Question: This <URL> in a mobile app but in a desktop app it would seem I cant add the reference to the external JS in an extjs desktop app.
The <URL> and Library Base Path:/ext.
The JS file I am using I use in a phone app and its fine - I added it to the app.json in that and compiling the app copies the file over to the target and defers the loading.
In this case with SA I am not seeing the file copied to the target - nor can I follow the instructions with SA 3 that are documented. The only way I can add an external JS is by dropping it onto the filesystem into the ext folder manually. Again, it doesn't appear in the target and certainly errors when I run the app with
'''
Uncaught ReferenceError: hex_sha512 is not defined
'''
This JS has been used in other apps, is proved and tested but just relates to SA or my wrong use of SA.
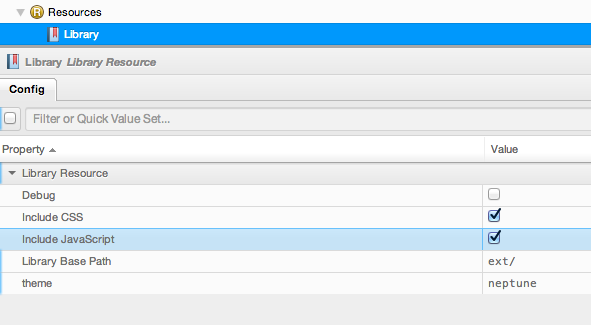
Answer: My lack of understanding of the instructions or they are not clear:
It would seem the way to do it is take eyes up to the top right of SA and spot the + button as shown in the image.

Add the JS resource and scroll up because it may be hidden behind the property inspector.
On setting the url field under properties, the source of the JS appears in the main editing window.

Certainly works fine after the app is built.